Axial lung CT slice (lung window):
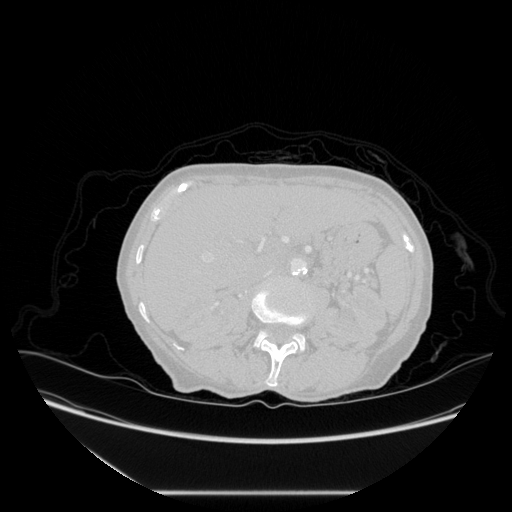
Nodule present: no